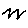
Label: zigzag